Question: I have a solution ASP.NET MVC where I manage materials with CRUD functionalities. Each material can have several packings attached. At this time, each time I add a packing to the material I save it directly to the repository. I don't like this way.
: every time I add a packing, I populate a table on my jQuery dialog and only when user click Save, everything (material + packings) is saved on the repository.
I wonder if something exist this way like a tutorial or plugin to point me to the right direction?

Thanks.
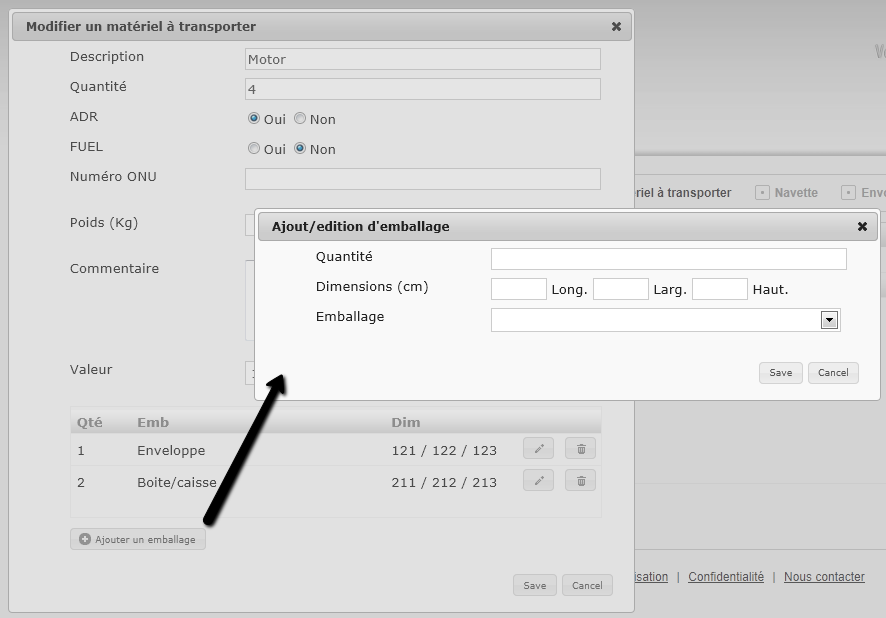
Answer: You already have the table containing the materials. It currently only displays information about each material. All you have to do is include the corresponding hidden fields that will contain the information entered in the dialog so that when the form is submitted everything will be sent to the server and you could save it at once. Once the dialog is closed you will update the corresponding hidden fields with the values entered in this dialog.
Of course for the model binding to work you need to respect <URL> of your hidden fields.